Aerial crown-view tile of a tropical tree (Barro Colorado Island, Panama), acquired 20250414:
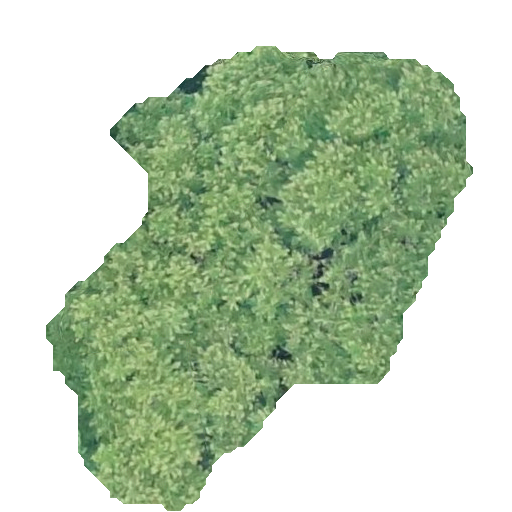
Species: Hymenaea courbaril
GBIF accepted scientific name: Hymenaea courbaril
Crown area: 181.706 m²